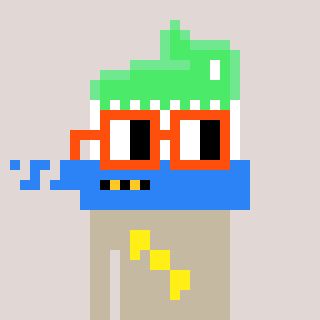
a pixel art character with square orange glasses, a toothbrush-shaped head and a bege-colored body on a warm background